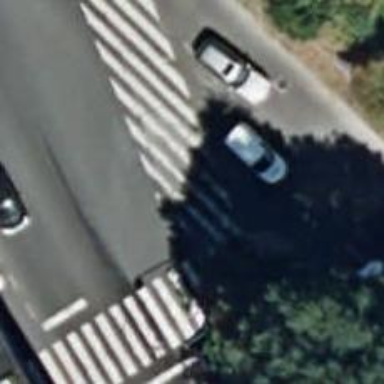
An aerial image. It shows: Crossing with traffic signals.